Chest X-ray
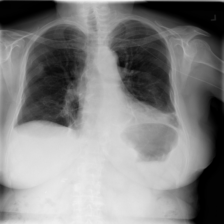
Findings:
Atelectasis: negative
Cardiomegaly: negative
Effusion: negative
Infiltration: negative
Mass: negative
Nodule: negative
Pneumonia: negative
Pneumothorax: negative
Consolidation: negative
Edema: negative
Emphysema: negative
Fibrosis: negative
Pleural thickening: negative
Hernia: negative